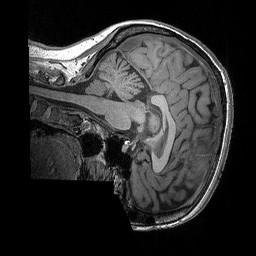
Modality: T1w
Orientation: sagittal
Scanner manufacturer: siemens
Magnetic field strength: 3 T
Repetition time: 2.3 s
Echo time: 0.00298 s